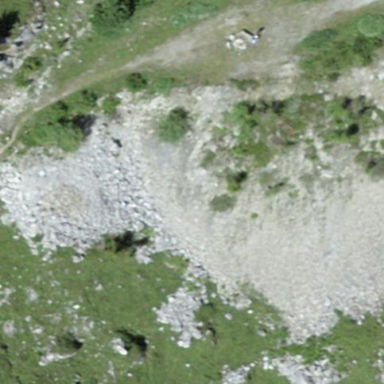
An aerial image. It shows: Natural scree.